Question: I bult an app, I have icons working on a device, but when I archive my app and look under Organizer -> Archives My app does not have an icon, this is what shows:

What Do I have to do to get an icon for my apps in Archives?
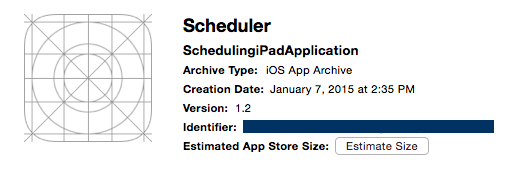
Answer: Make sure the Icon file entry in your app's Info.plist file refers to an existing file in your project. You might need to copy the file into the root of your project to make sure that it will be found.